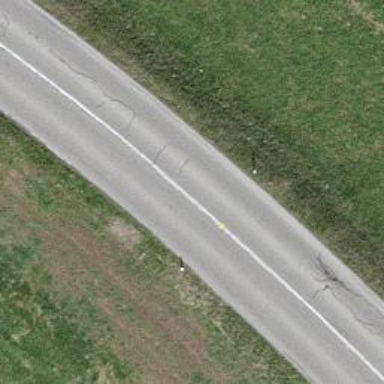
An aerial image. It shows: Secondary road.